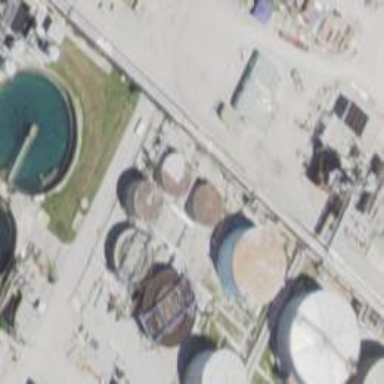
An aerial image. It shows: Storage tank that is man-made.